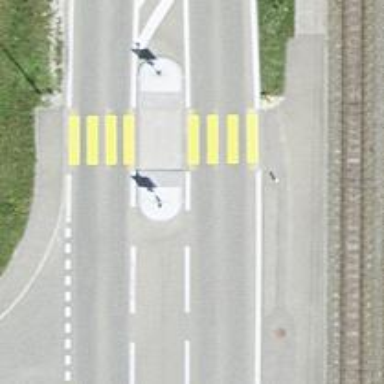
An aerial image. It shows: Uncontrolled crossing with zebra marking and island.